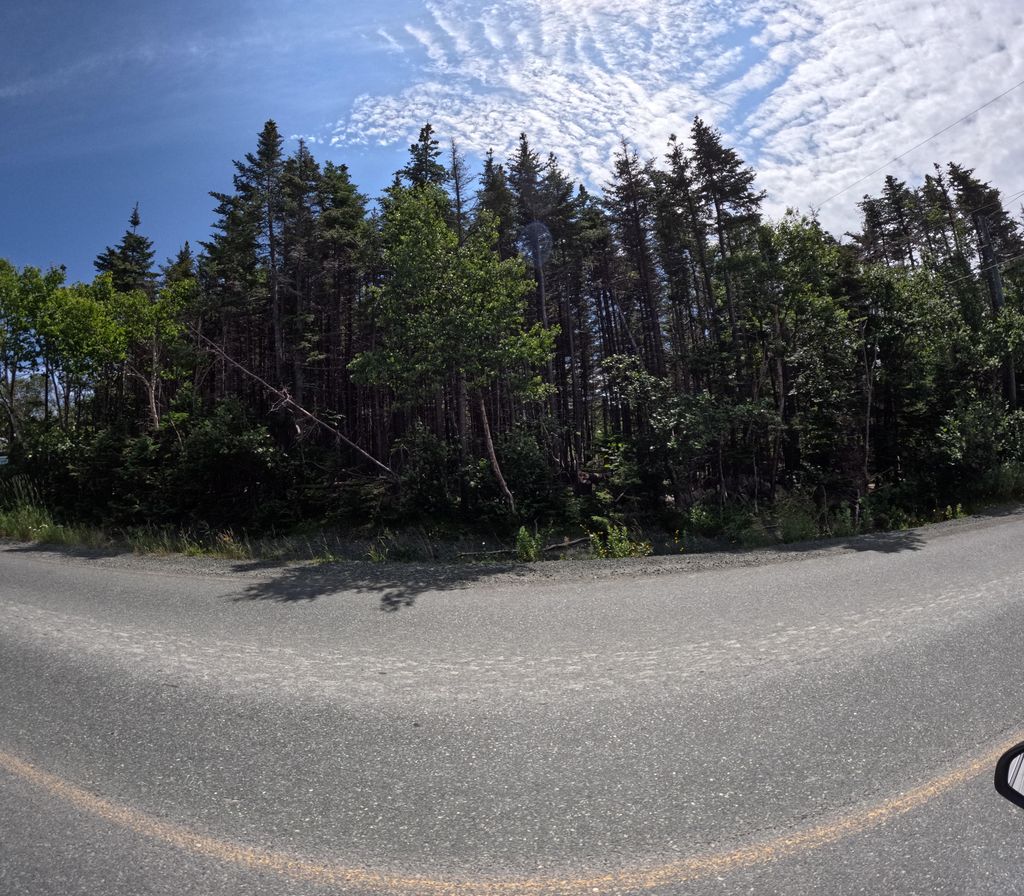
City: st_johns